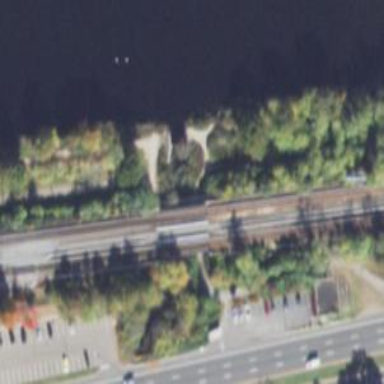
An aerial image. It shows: Railway bridge with electrified rail. It is siding used for service purposes.